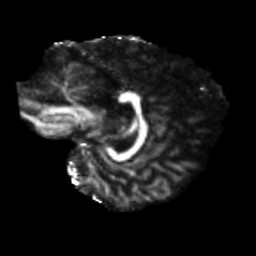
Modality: FA
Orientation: sagittal
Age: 39
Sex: female
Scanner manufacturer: siemens
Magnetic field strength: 3 T
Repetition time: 5.25 s
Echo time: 0.08 s